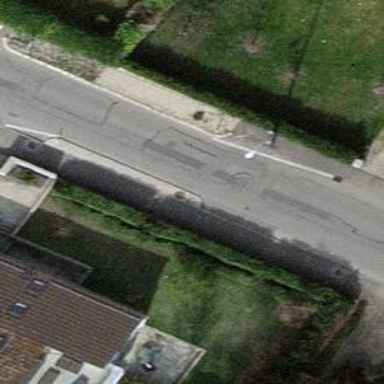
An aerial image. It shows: Traffic calming feature called choker.